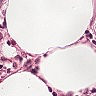
Metastatic tissue present: no